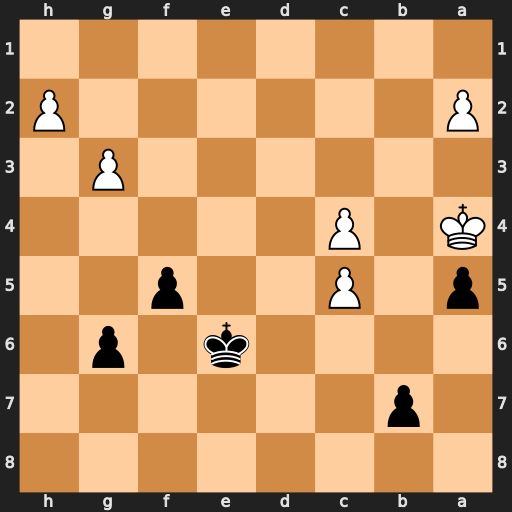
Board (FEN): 8/1p6/4k1p1/p1P2p2/K1P5/6P1/P6P/8
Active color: b
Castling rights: -
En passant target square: -
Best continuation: g5 Kb3 Ke5 Kc3 Ke4